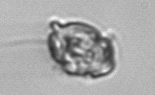
Label: Proterythropsis